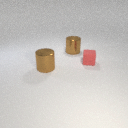
large brown metal cylinder behind large brown metal cylinder